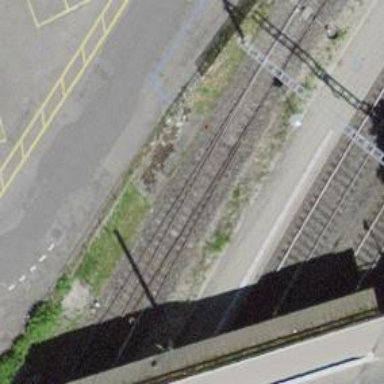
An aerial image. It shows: Railway switch.